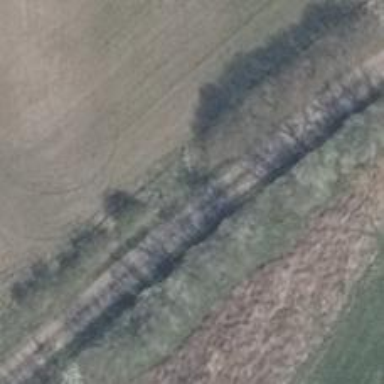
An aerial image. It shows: Track with grade2 tracktype.